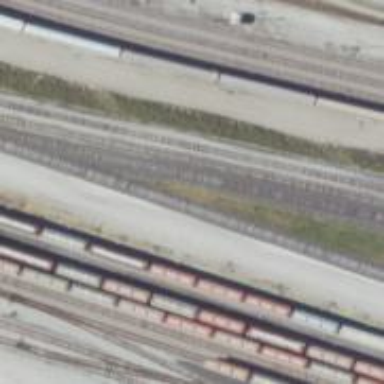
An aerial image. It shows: Railway yard in service.